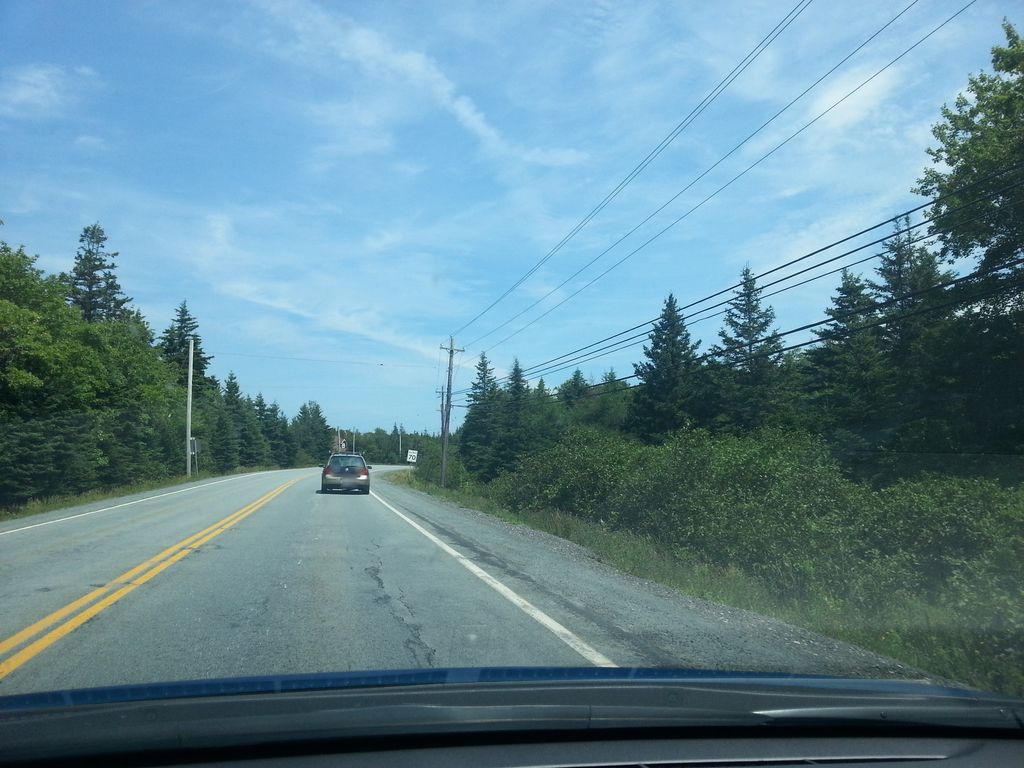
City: halifax